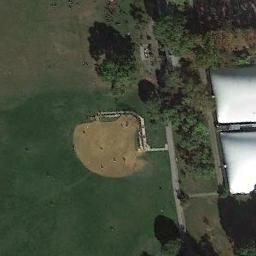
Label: baseball_diamond